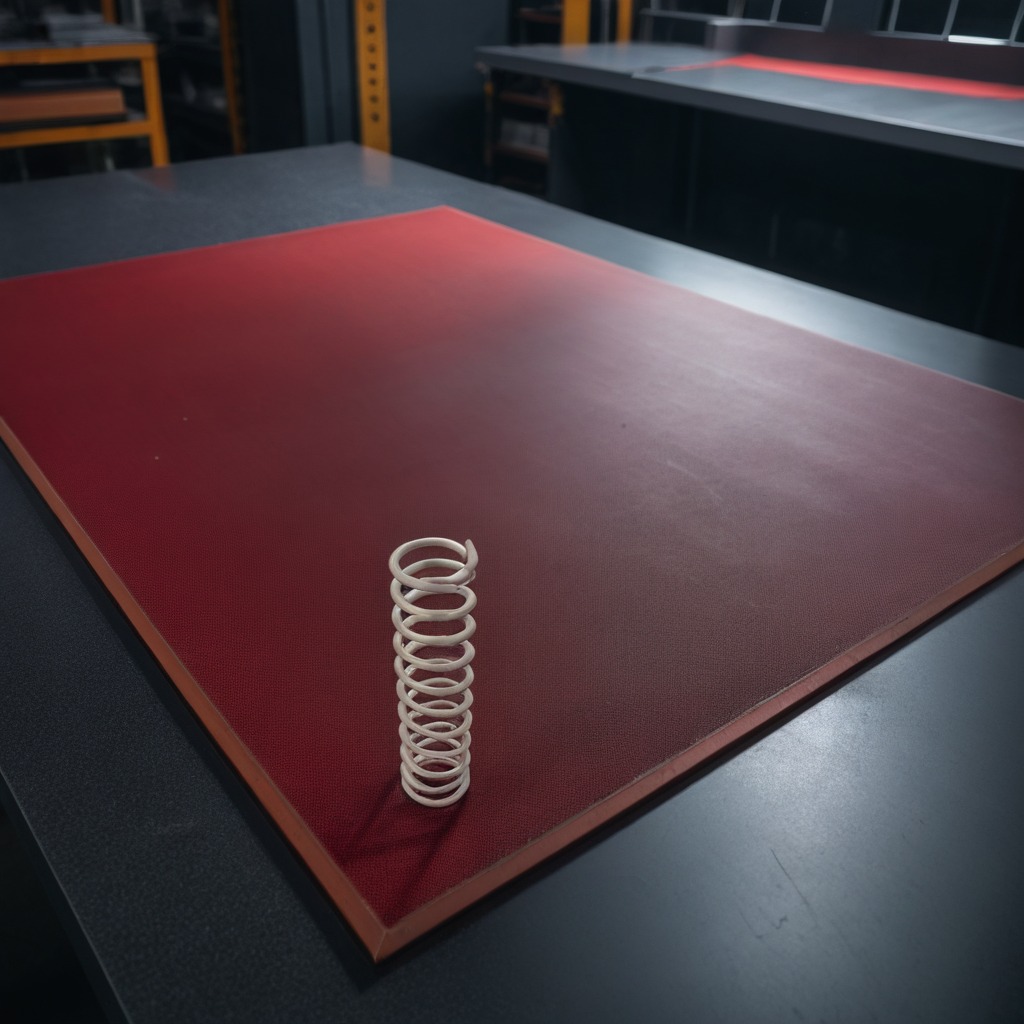
A coiled metal spring lies on a clean granite tabletop covered with a red rubber mat inside a workshop at night.